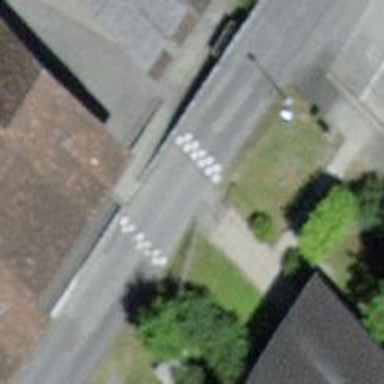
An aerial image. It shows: Bump for traffic calming.